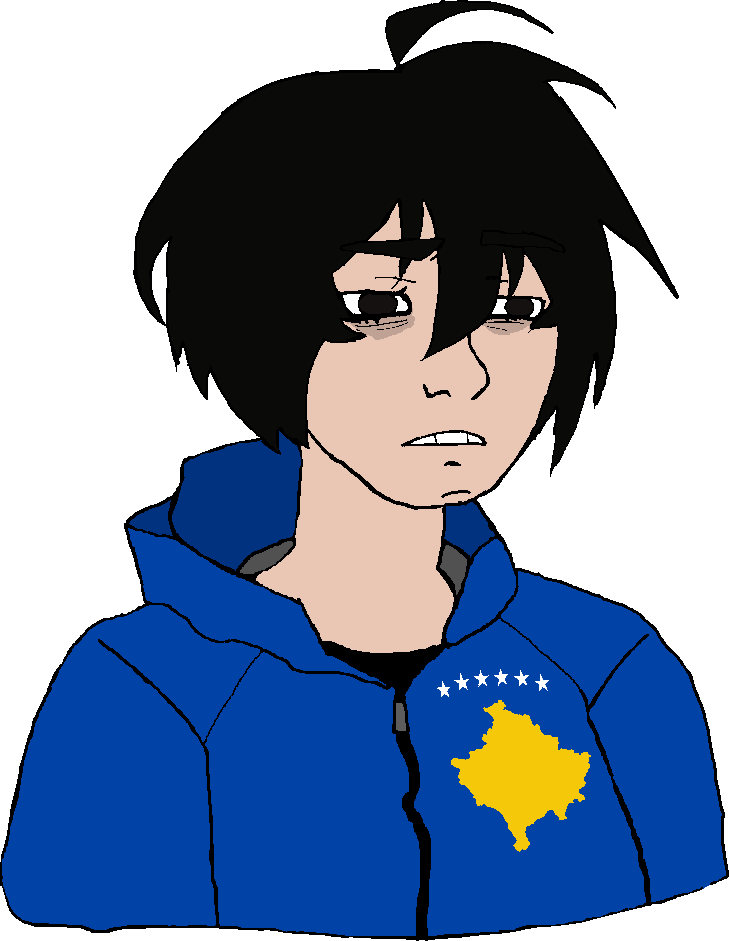
Label: 5_Twinkjak